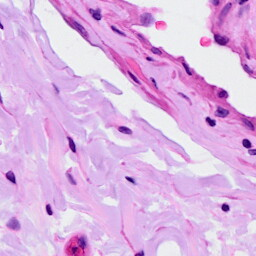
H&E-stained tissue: Ovarian